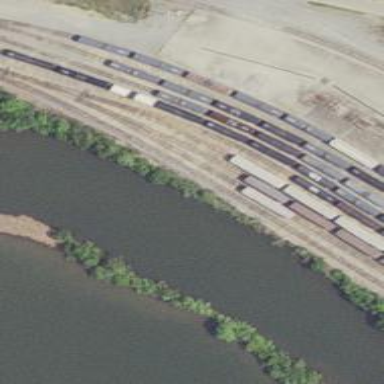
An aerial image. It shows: Railway yard.